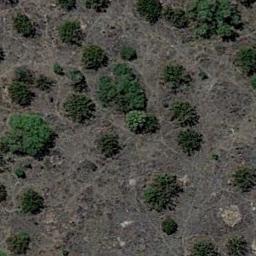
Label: chaparral